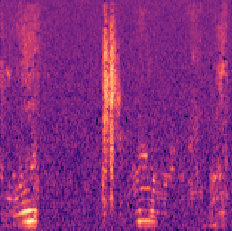
Sound class: Chainsaw